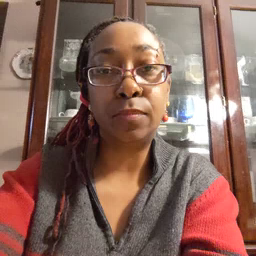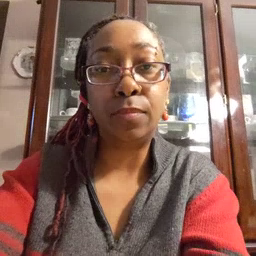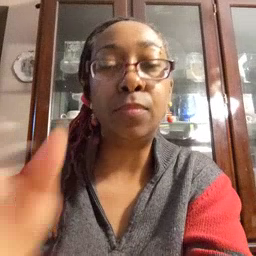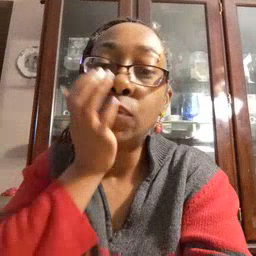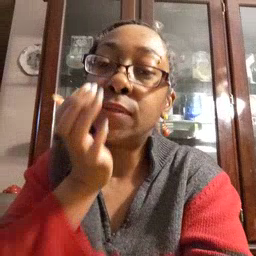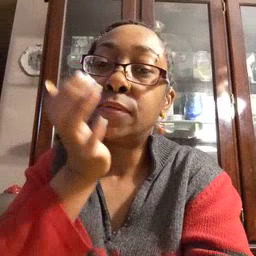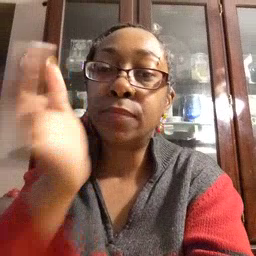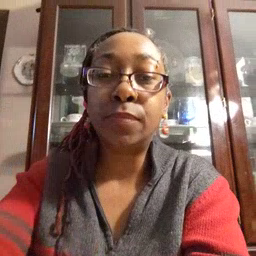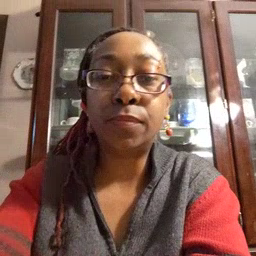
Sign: grass